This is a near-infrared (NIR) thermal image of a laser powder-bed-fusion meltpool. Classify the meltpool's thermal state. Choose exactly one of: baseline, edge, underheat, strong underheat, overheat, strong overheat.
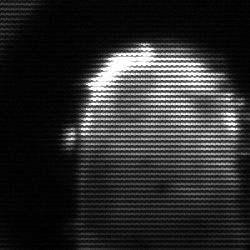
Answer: baseline